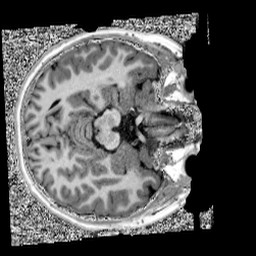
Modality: UNIT1
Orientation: axial
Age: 11
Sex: female
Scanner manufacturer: siemens
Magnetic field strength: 3 T
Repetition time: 4 s
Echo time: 0.00303 s